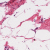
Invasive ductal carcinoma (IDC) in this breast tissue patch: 0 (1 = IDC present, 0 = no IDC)